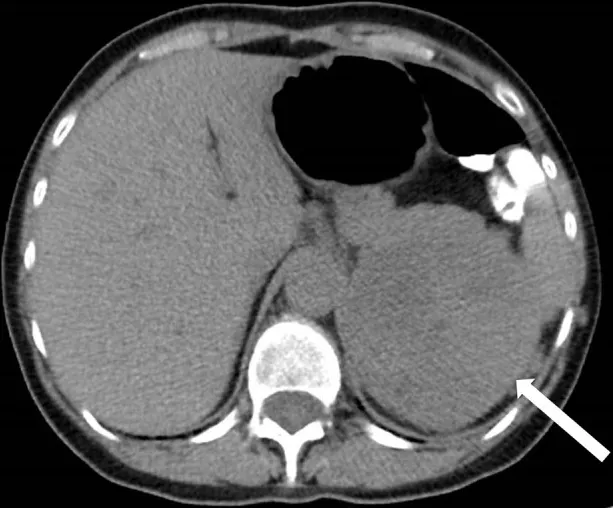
Left adrenal tumour, 9.5 cm in its largest diameter. Unenhanced computed tomographic scan. Native density 40 Hounsfield unit.
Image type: radiology (ct)